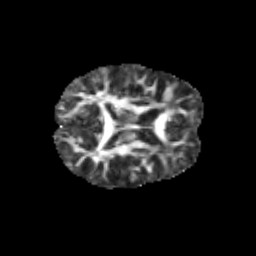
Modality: FA
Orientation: axial
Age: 13
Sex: female
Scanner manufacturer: siemens
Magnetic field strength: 3 T
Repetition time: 3.8 s
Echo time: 0.07 s